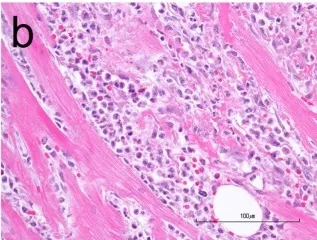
Heart.
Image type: pathology (h&e)